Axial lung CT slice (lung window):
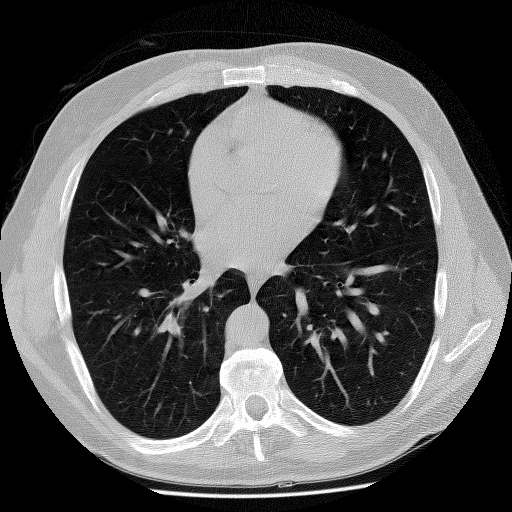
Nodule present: no